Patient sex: F
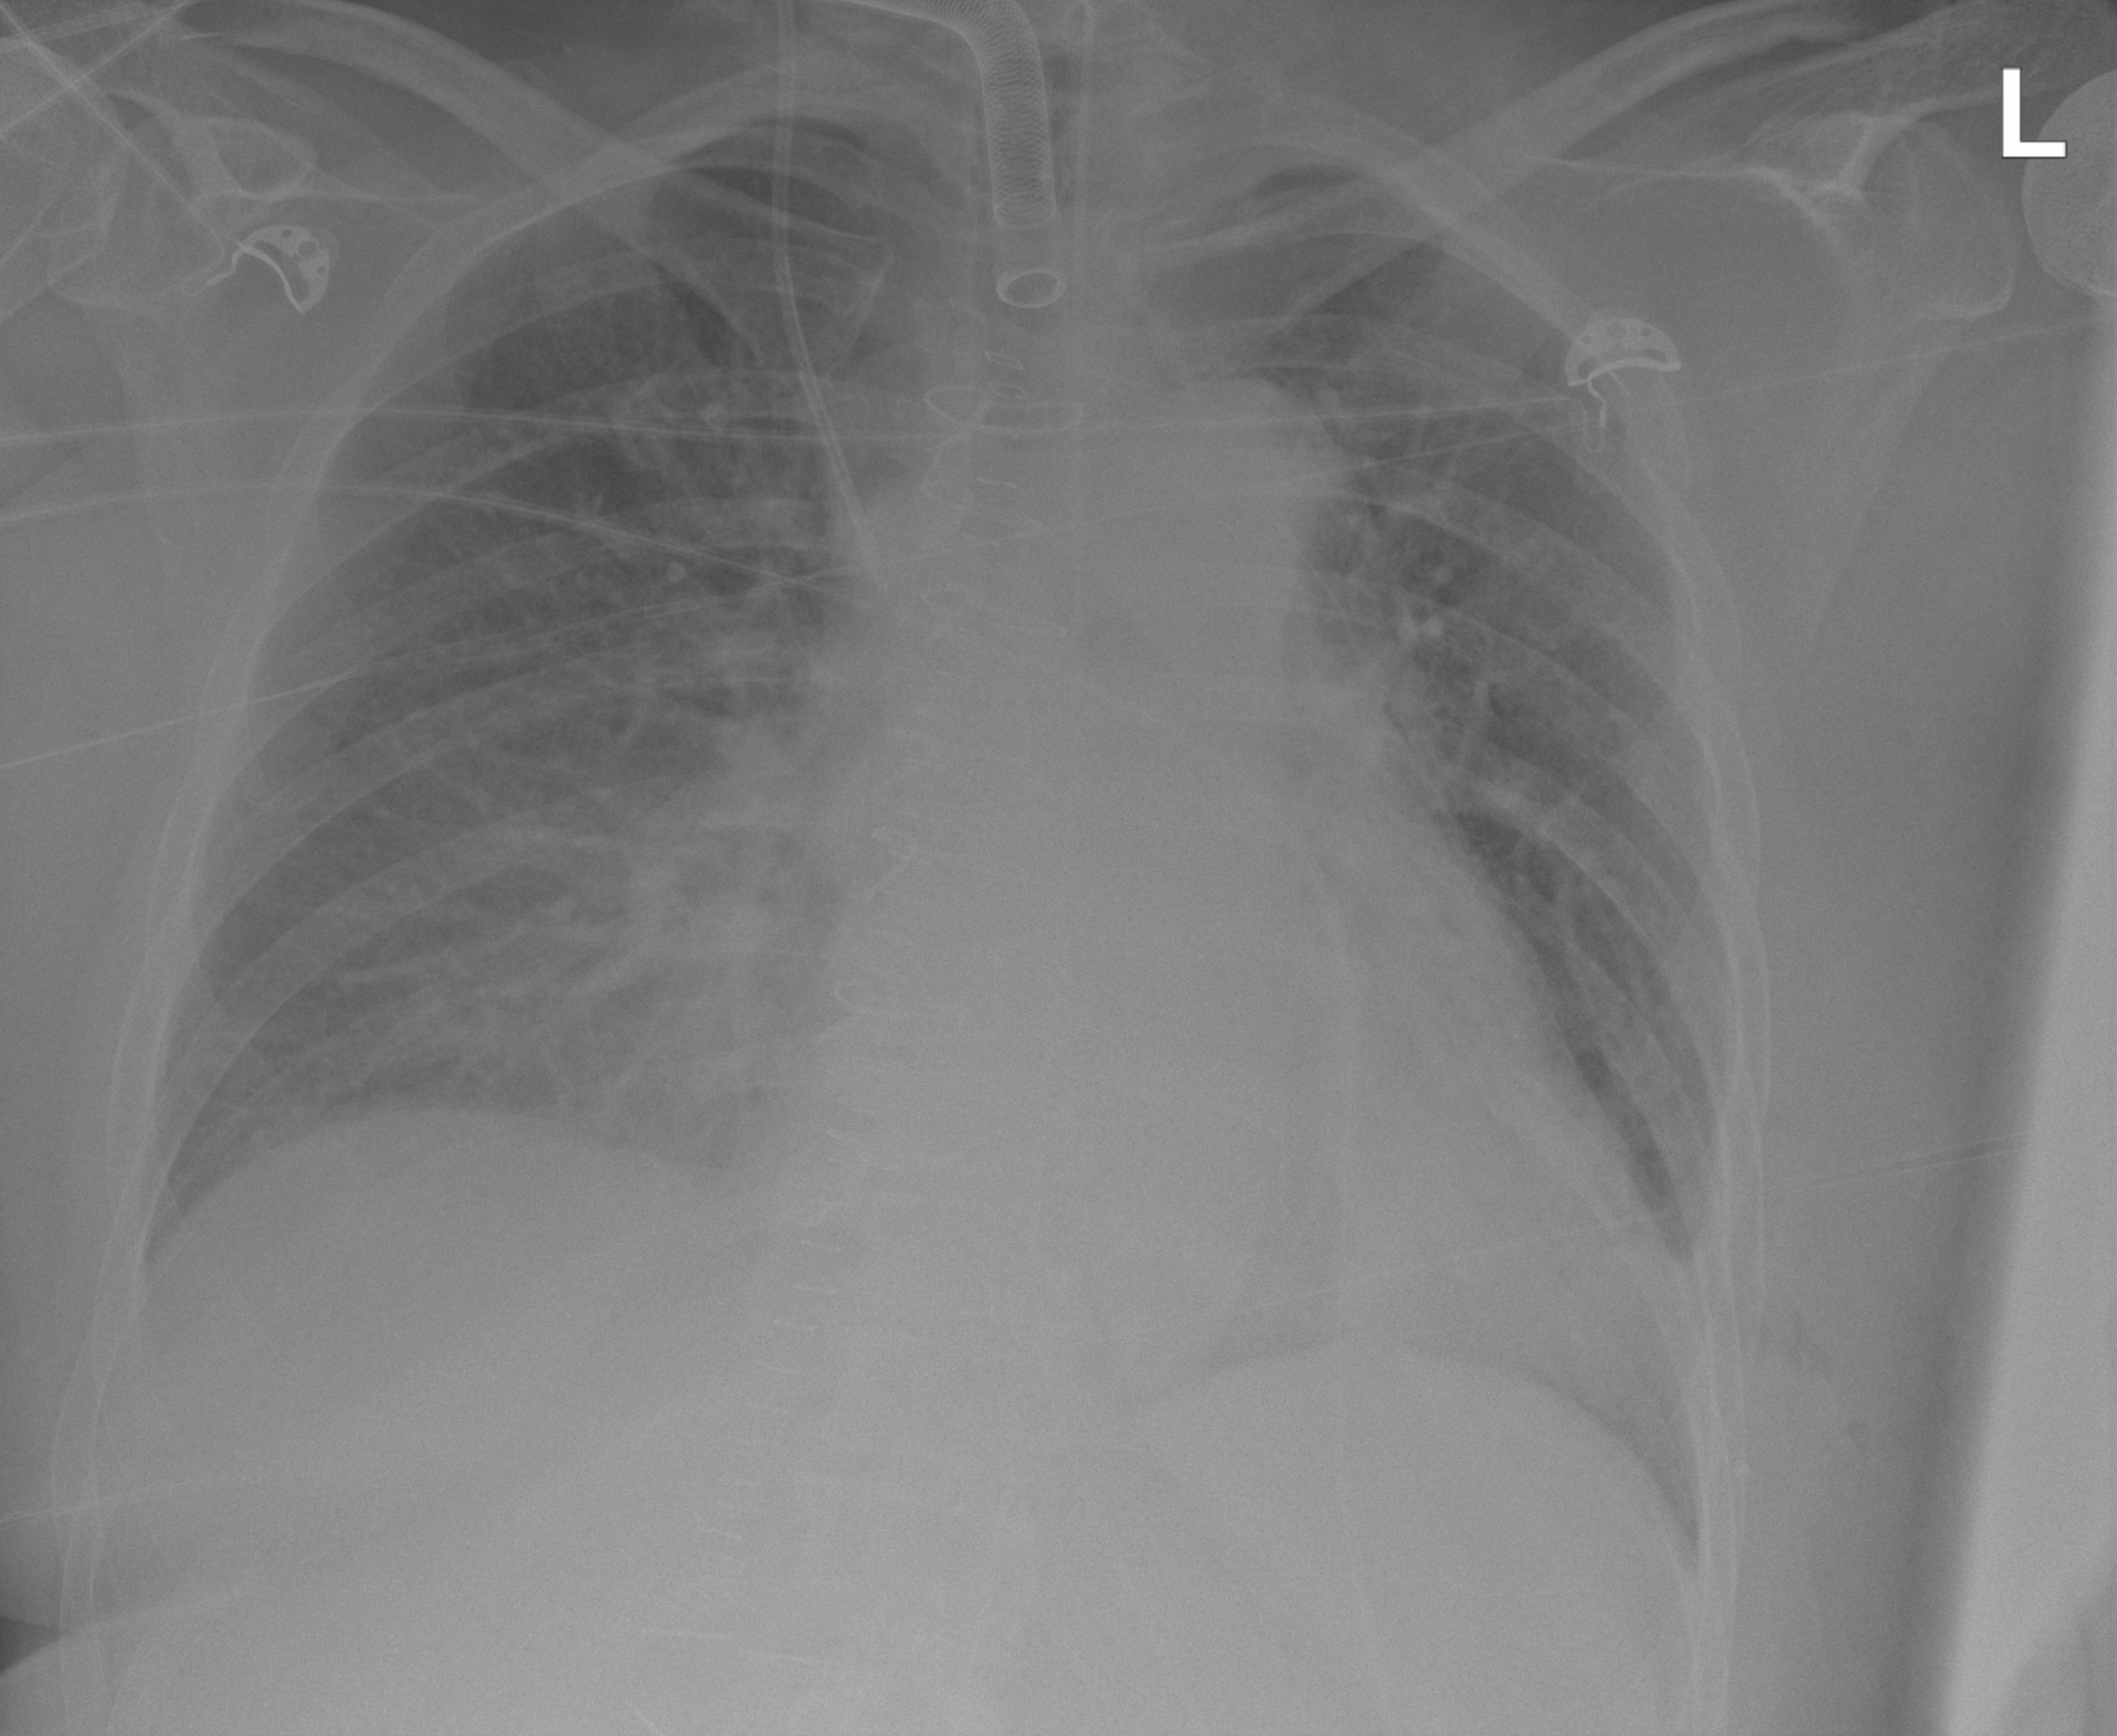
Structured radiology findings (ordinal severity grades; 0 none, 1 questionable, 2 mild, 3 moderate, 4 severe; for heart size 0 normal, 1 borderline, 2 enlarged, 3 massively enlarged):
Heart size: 2
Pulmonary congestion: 2
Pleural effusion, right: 2
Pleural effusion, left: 2
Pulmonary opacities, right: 1
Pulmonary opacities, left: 0
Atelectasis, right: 2
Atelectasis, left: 2